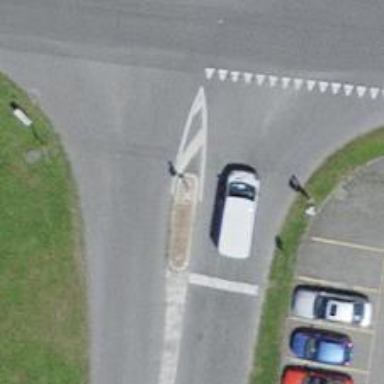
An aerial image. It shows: Secondary road with asphalt surface leading to roundabout junction.